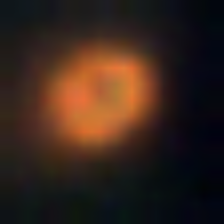
Taxon: NanoPlankton
Group: Other